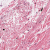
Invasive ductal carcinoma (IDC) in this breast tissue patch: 0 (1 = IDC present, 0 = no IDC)